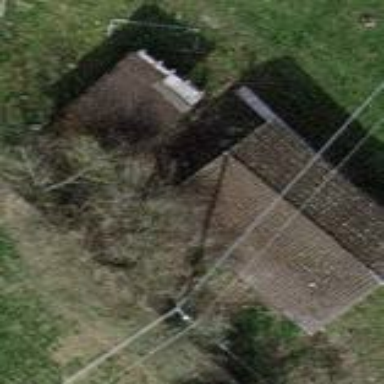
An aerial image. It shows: Shed building.